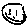
Label: smiley face